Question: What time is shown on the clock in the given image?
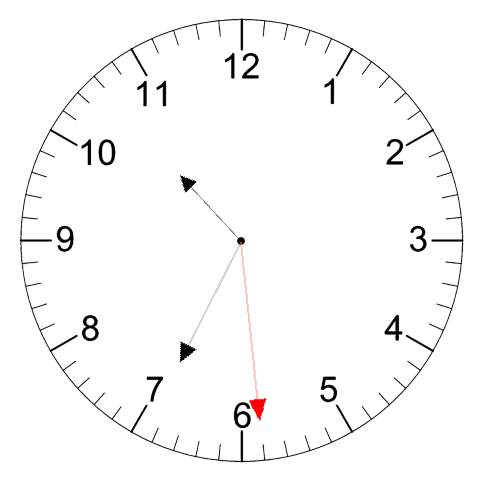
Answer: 10:34:29